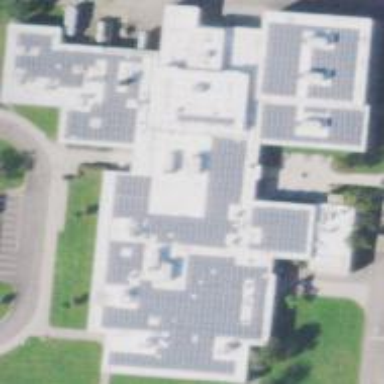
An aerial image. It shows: School building.